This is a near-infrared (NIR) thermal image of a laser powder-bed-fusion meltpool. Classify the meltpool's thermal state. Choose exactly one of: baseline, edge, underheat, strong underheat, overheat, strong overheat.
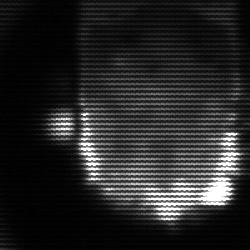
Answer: baseline